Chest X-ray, AP view. Patient: 68 years old, sex M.
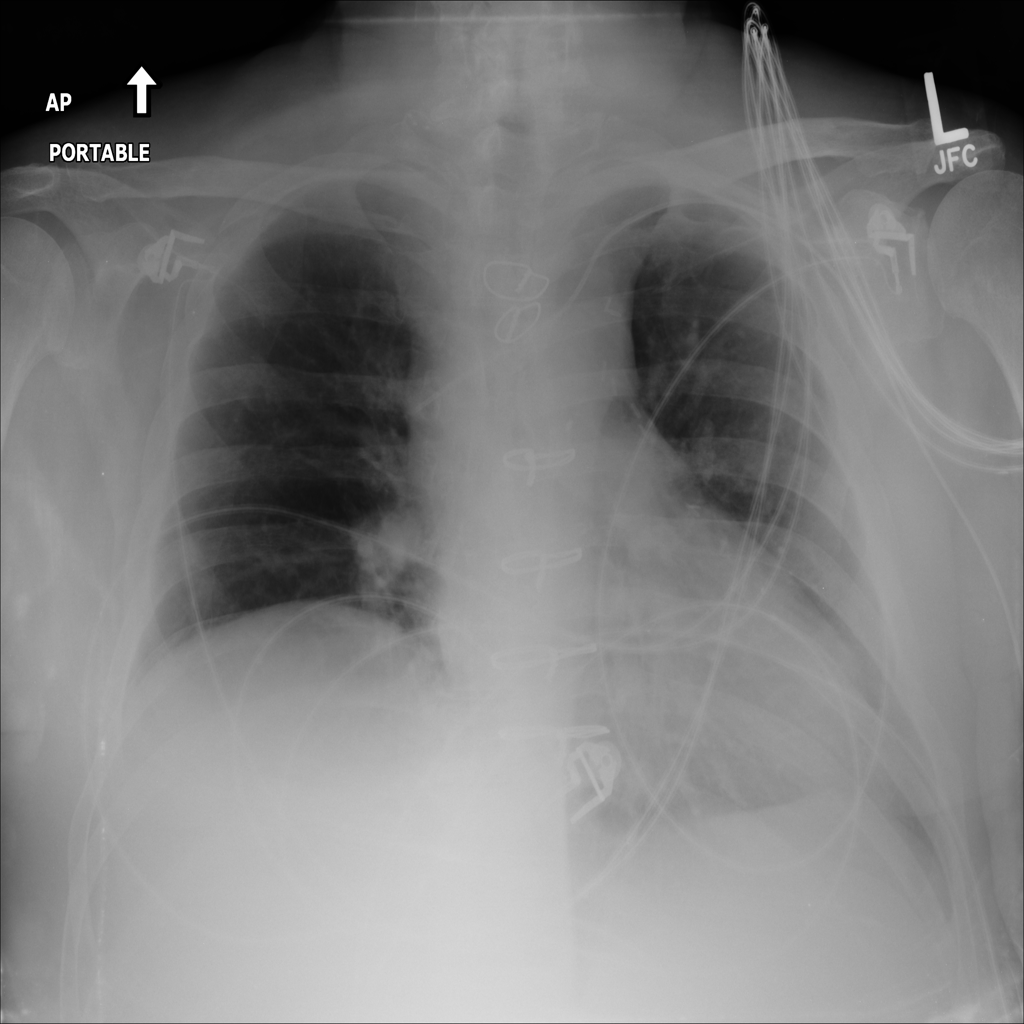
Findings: No Finding